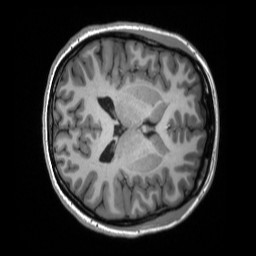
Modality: T1w
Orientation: axial
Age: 21
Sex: female
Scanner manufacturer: siemens
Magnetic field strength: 3 T
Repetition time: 2.3 s
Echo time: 0.00298 s